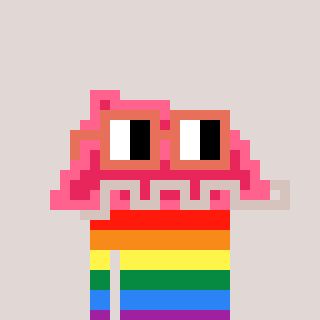
a pixel art character with square orange glasses, a retainer-shaped head and a bege-colored body on a warm background